Question:
I am new to iOS App Development.I googled but no appropriate result found.
I am trying to set background image to calendar.i want to apply background image inside the calendar not outside of it. Any alternatives to do task.
Any valuable suggestions will be appreciated.
"Thanks in Advance"
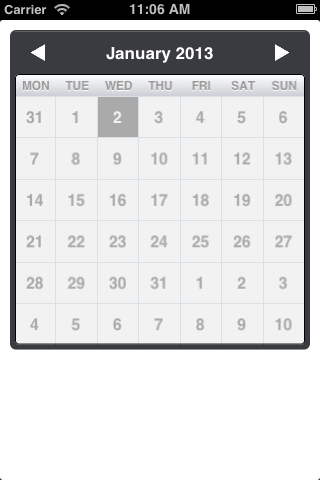
Answer: Try this <URL>
In this example
Add following line in this method in 'CKViewController.m'
'''
- (id)init {
calendar.backgroundColor=[UIColor colorWithPatternImage:[UIImage imageNamed:@"bird.jpg"]];
}
'''
And make evertthing clearcolor(or as per your requirement) in '- (void)layoutSubviews' of 'CKCalendarView.m'